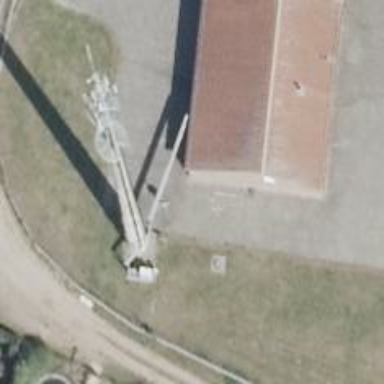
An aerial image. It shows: Communication mast tower.